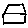
Label: house